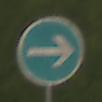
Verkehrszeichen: VorgeschriebeneFahrtrichtungHierRechts
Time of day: MorningAfternoon
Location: Outdoor (Nature)
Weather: PartlyCloudy
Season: NotSpecified
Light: Natural